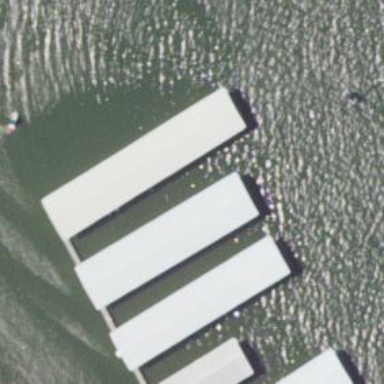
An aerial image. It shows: Boathouse building.